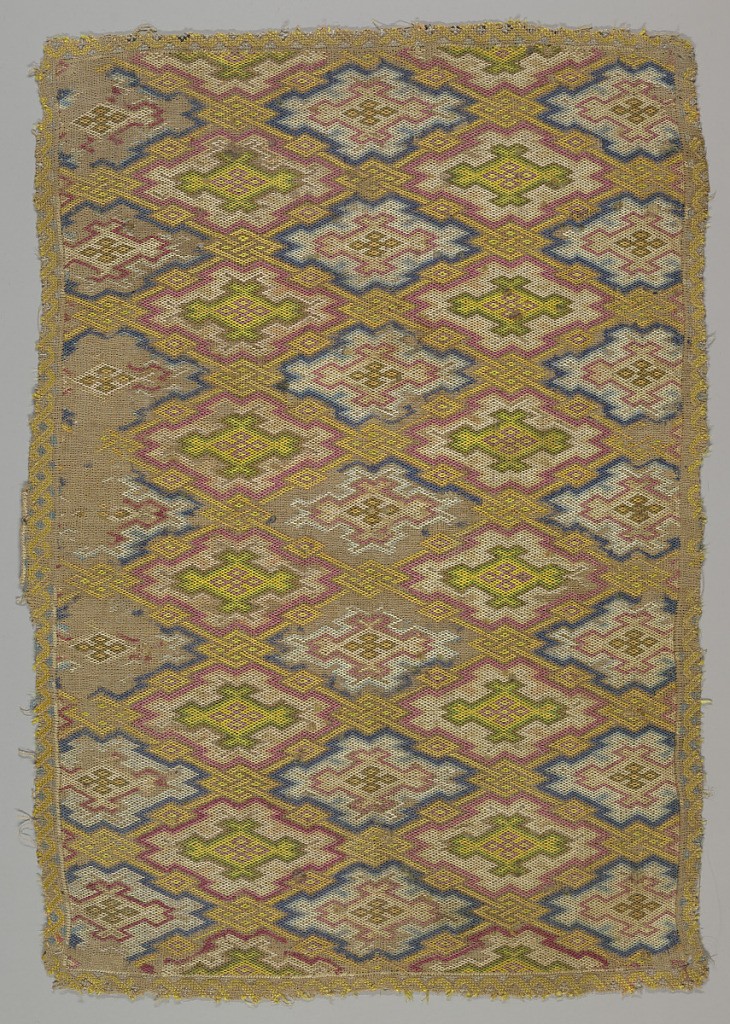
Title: Panel
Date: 16th–early 17th century
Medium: multicolored silk and hand-woven linen Technique: counted stitch embroidery
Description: Flame stitch embroidery in an allover multicolor pattern of offset rows of flattened diamonds in knot-like diamond grid. Narrow outer borders with two-strand twin motif in blue and yellow.